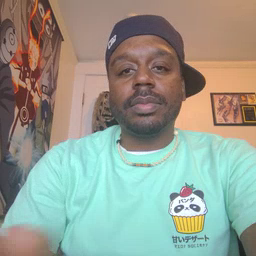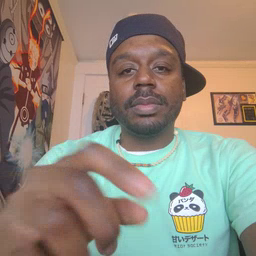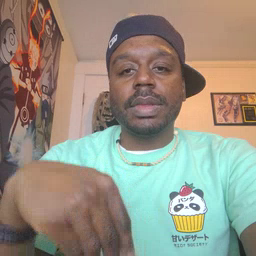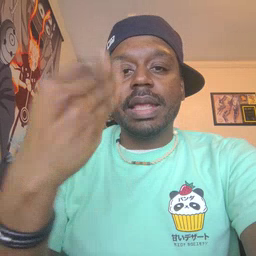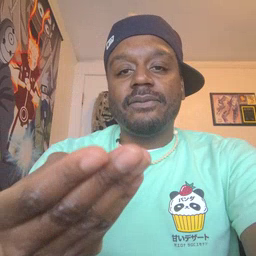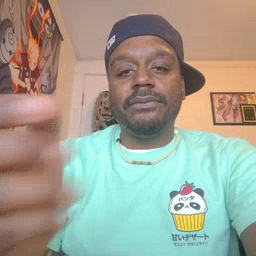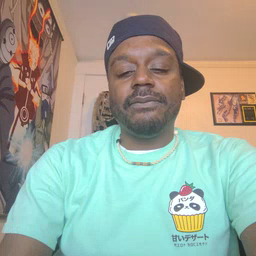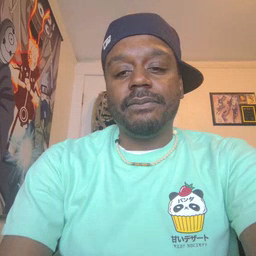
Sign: give